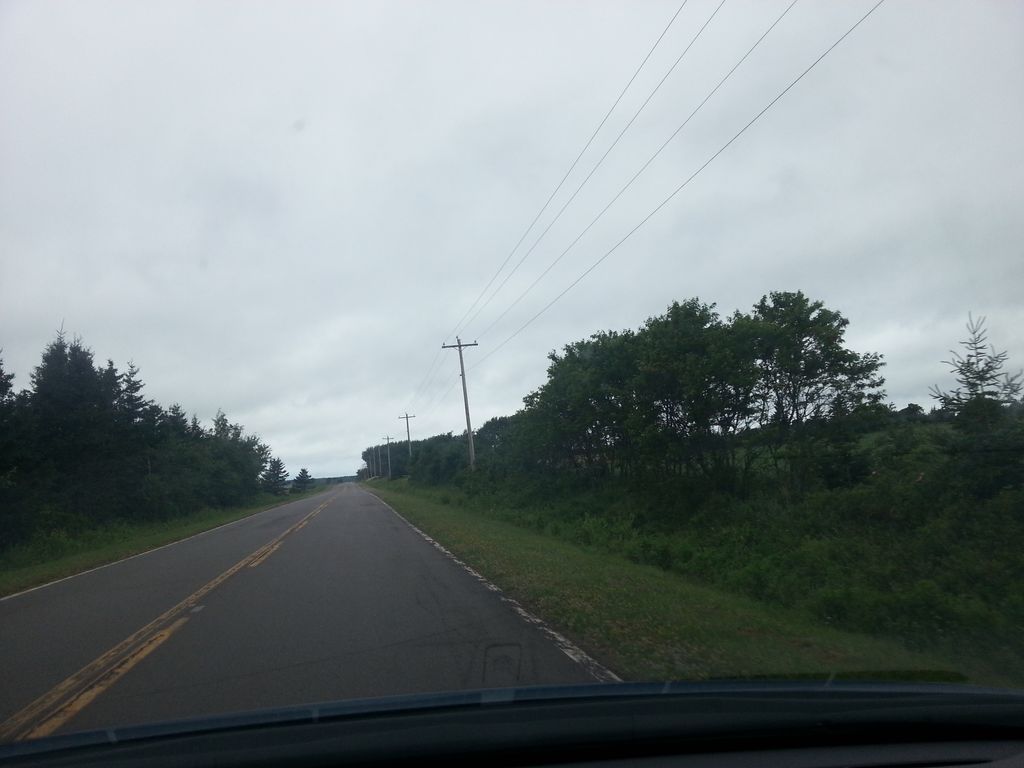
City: charlottetown